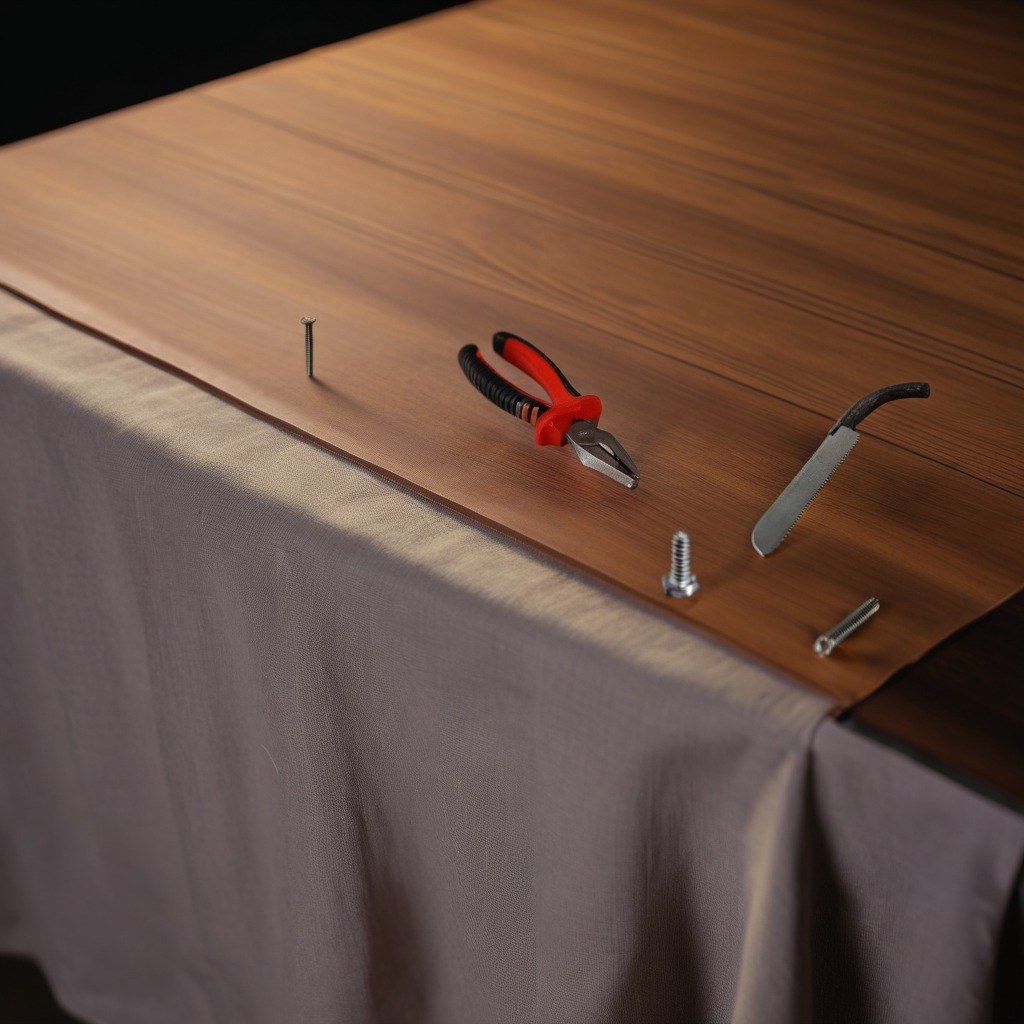
A metal machine screw, an iron nail, a pair of pliers, a coiled metal spring, and a handheld metal saw are lying on the wooden table.